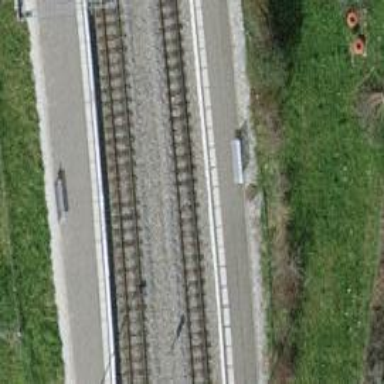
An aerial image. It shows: Narrow-gauge railway with electrified contact line.